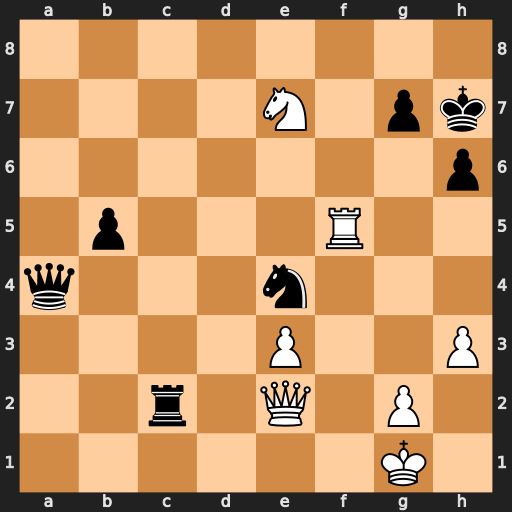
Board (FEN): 8/4N1pk/7p/1p3R2/q3n3/4P2P/2r1Q1P1/6K1
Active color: w
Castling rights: -
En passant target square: -
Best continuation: Qg4 Rc1+ Kh2